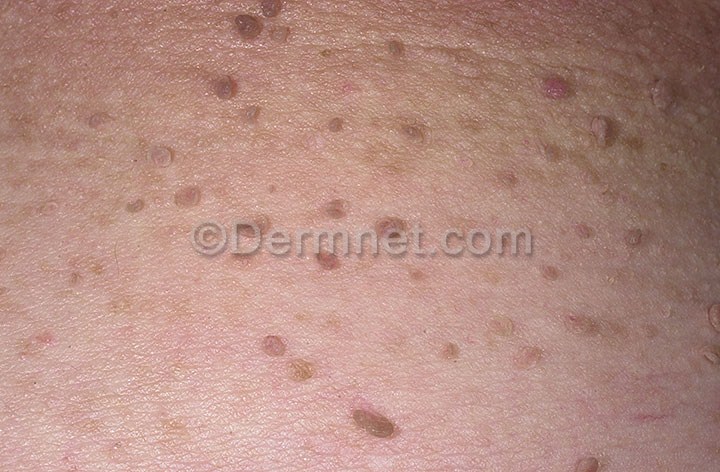
Disease: Seborrheic Keratoses and other Benign Tumors